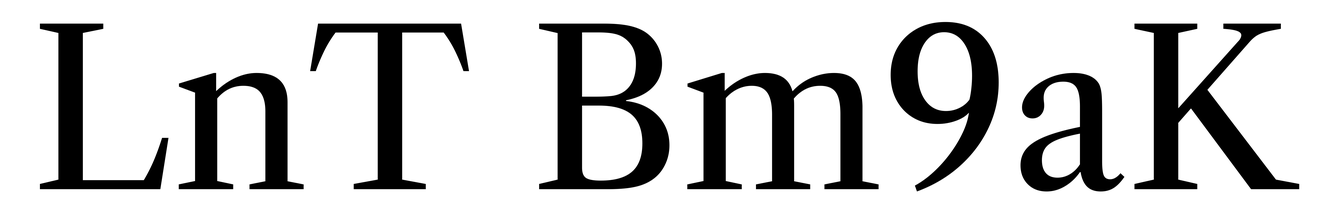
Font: LibreCaslonText_Regular